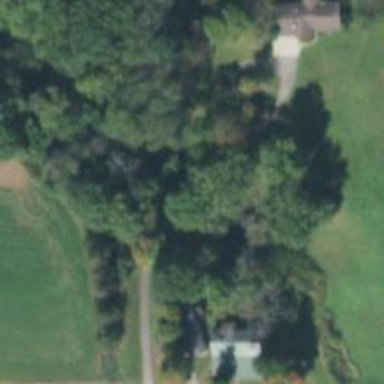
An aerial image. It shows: Driveway.